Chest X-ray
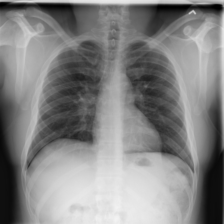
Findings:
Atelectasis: positive
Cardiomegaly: negative
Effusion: negative
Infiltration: negative
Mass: negative
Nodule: negative
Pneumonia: negative
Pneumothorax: negative
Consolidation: negative
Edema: negative
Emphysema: negative
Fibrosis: negative
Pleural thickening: negative
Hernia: negative